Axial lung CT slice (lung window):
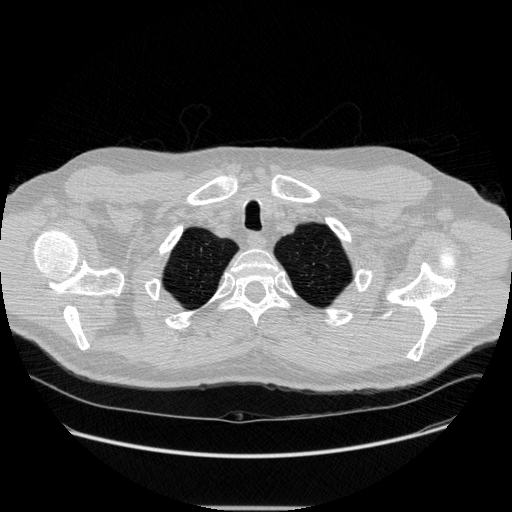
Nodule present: no